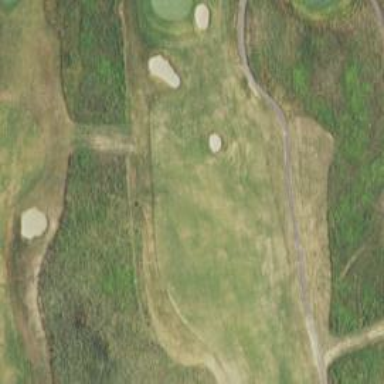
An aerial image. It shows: View of golf hole.